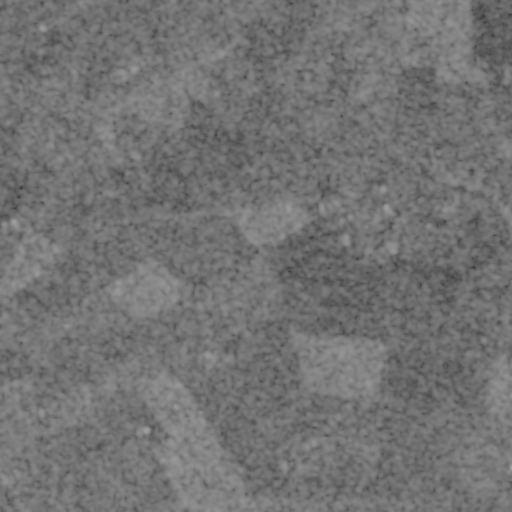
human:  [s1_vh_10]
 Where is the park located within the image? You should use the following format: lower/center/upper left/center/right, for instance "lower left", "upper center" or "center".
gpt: The park is located in the center right of the image.
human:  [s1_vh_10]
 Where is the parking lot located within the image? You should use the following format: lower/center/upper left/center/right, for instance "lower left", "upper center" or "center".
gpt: The parking lot is located in the upper left of the image.
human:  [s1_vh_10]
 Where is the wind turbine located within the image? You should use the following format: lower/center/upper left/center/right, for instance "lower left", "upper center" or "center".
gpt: The wind turbine is located in the lower left of the image.
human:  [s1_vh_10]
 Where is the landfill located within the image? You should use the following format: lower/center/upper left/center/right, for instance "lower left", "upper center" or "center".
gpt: There is no landfill in the image.

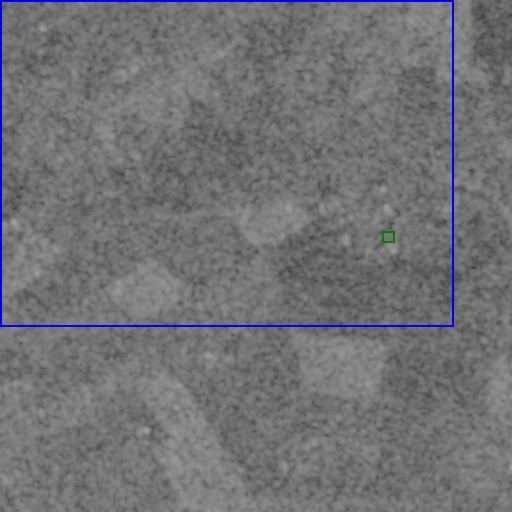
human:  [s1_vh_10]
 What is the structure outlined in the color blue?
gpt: The structure outlined in blue is a crop field.
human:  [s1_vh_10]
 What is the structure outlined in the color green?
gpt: The structure outlined in green is a park.
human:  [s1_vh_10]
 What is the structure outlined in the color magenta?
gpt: There is no magenta outline.